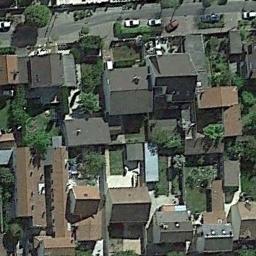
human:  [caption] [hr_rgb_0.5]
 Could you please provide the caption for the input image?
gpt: A dense residential area has some trees and lots of houses of different sizes .

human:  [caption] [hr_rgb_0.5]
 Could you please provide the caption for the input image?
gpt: There are many roads and neatly arranged houses and trees and many vehicles in densely populated areas .

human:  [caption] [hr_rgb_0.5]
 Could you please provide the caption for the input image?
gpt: The dense residential is next to the road with some cars .

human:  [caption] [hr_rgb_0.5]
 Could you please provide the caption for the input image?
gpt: The houses are separated by paths .

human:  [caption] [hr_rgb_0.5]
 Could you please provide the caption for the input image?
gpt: There are brown and black buildings on dense residential area .